Interaction volume radius: 10 \u00c5
Interaction volume height: 10 \u00c5
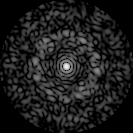
Disorder parameter: 0.8479